Aerial crown-view tile of a tropical tree (Barro Colorado Island, Panama), acquired 20250124:
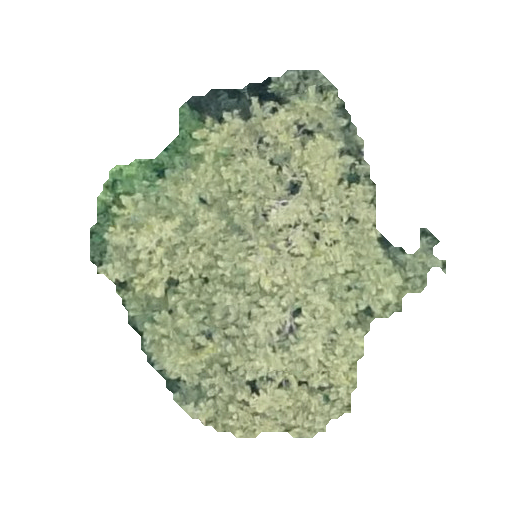
Species: Jacaranda copaia
GBIF accepted scientific name: Jacaranda copaia
Crown area: 120.321 m²